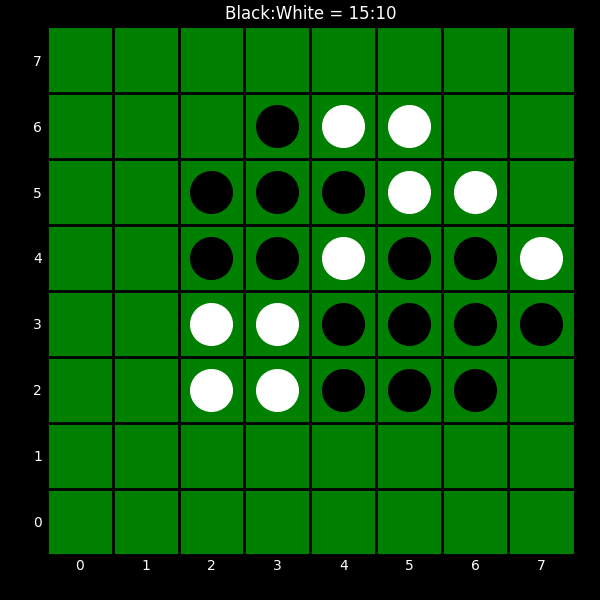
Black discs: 15
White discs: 10